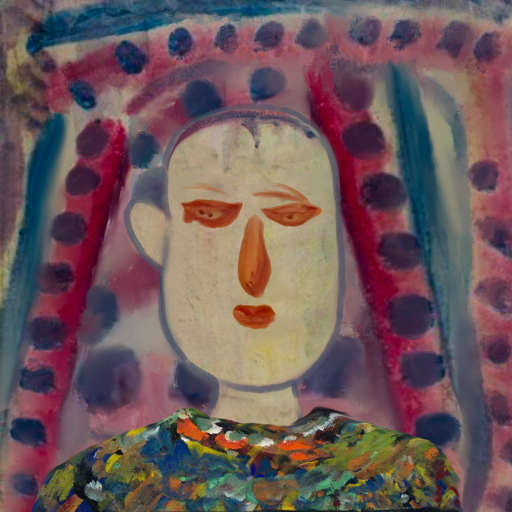
Background: HillGirl, Head And Neck Front: Hill_Girl, Face Front: Pious_Lady, Bust: An_Impression, Hair Front: Blank, Head Accessory: Blank, Second Necklace: Blank, Necklace: Blank, Baby: Blank